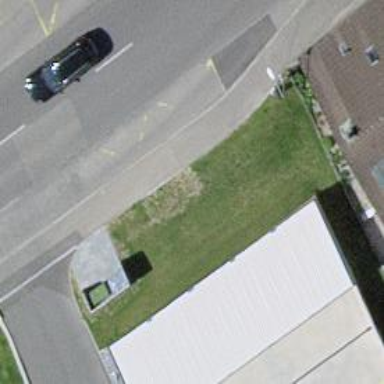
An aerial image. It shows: Bus stop with platform for public transport.